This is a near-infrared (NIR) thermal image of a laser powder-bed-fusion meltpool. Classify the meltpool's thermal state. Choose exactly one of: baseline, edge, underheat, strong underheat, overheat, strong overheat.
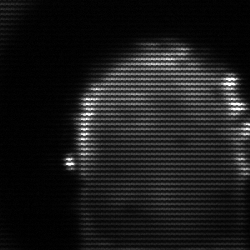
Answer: baseline